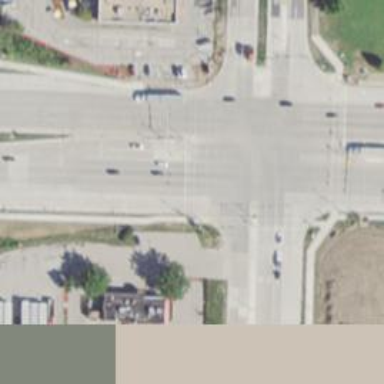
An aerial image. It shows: Path with asphalt surface and crossing.